Question: How can I get the number of values specified in a <URL>?

Is there any built function in mysql ?
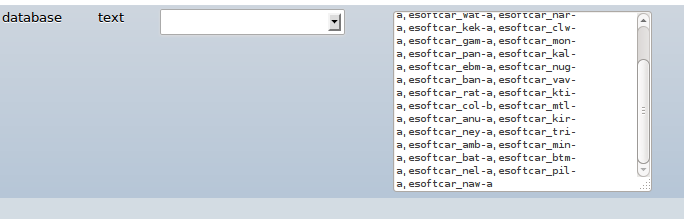
Answer: '''
SELECT id, LENGTH(colname) - LENGTH(REPLACE(colname, ',', '')) + 1 AS set_count
FROM YourTable
'''